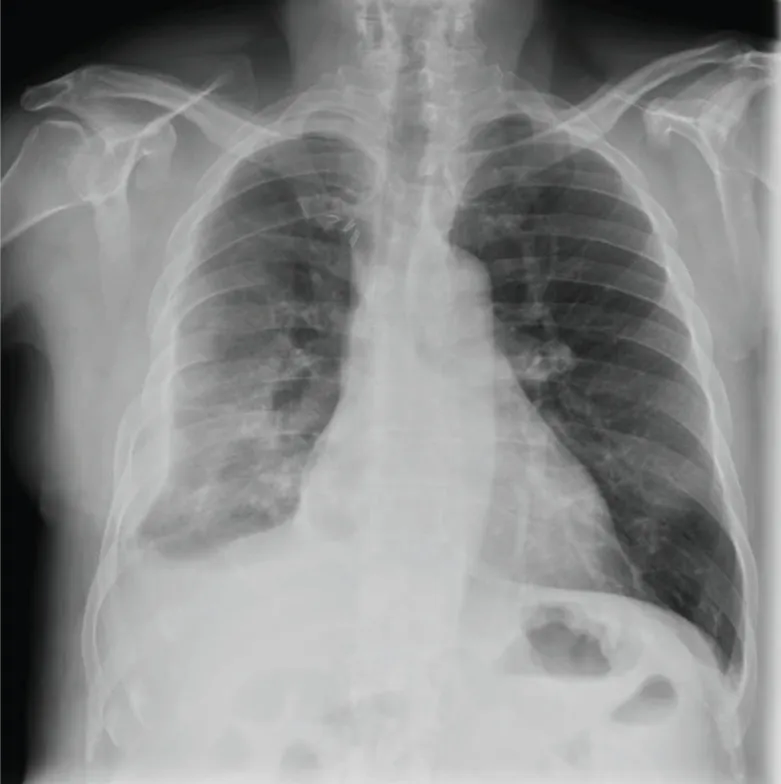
Chest X-ray after resection (1 month).
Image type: radiology (x_ray)